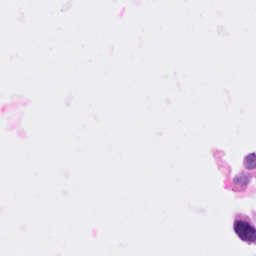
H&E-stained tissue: Breast